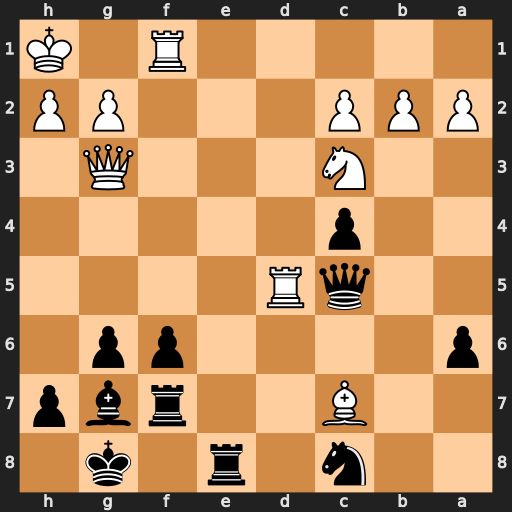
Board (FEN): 2n1r1k1/2B2rbp/p4pp1/2qR4/2p5/2N3Q1/PPP3PP/5R1K
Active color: b
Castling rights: -
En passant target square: -
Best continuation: Qxc7 Qxc7 Rxc7